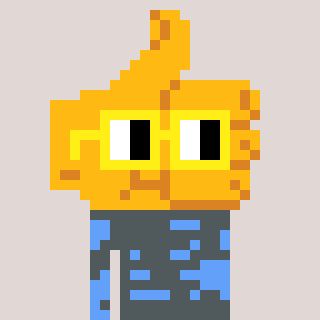
a pixel art character with square yellow glasses, a thumbsup-shaped head and a blue-colored body on a warm background